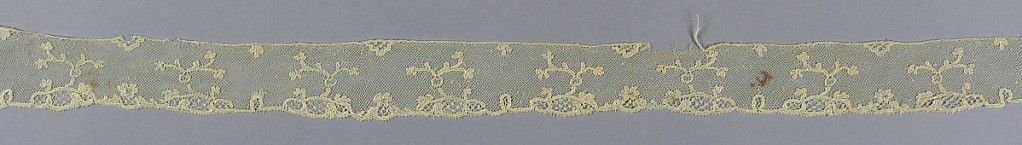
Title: Fragment
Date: late 18th century
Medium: linen Technique: bobbin lace
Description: Small oval open-work-filled reserve areas along border. Tiny floral sprays spring from ovals.